Question: I'm sure a similar question has been asked before, and I've looked around for a while for an answer that I can apply to my particular situation, but haven't had any luck. Basically, I have a web application that acts like a time management system for its users, allowing them to see, add, and modify time intervals which they've applied to a bug or problem at work. For the time being, I have a simple select box -- populated via an AJAX call to a servlet -- that the user can select their name from. Once their name (or any other, for that matter) is selected, the page then makes another AJAX call to the servlet to load all of their bugs and information.
I have been asked to save the last user selected in this select box to be saved as a cookie so that each time the page is loaded, it will automatically load in the information and bugs of that previously-selected user. Yes, I know this isn't quite as protected and streamlined as a full-fledged login authentication system, but it's what I've been asked to do for the time being. This is what I've been trying thus far:
## HTML
'''
<!DOCTYPE HTML>
<html>
<head>
<title>Lighthouse</title>
<script type="text/javascript" src="scripts/jquery.min.js"></script>
<script type="text/javascript" src="scripts/jquery.cookie.min.js"></script>
<script type="text/javascript" src="scripts/index.js"></script>
<script type="text/javascript">
$(document).ready(function() {
Script();
});
</script>
</head>
<body>
<p>
<label for="users">Select Your Name:&nbsp;</label>
<select id="userSelect" name="user" onChange="javascript:Update();">
<option value="561">Jon Smith</option>
<option value="482">Bill Murray</option>
<option value="711">Luke Skywalker</option>
<option value="241">Harry Potter</option>
</select>
</p>
</body>
</html>
'''
## JavaScript
'''
function Script() {
InitializeUsers();
}
function InitializeUsers() {
var userId = $.cookie("fogbugzId");
if(userId != null) $("#userSelect").val(userId).change();
}
function Update() {
var userId = $("#userSelect").val();
$.cookie("fogbugzId", userId, { expires: 365 });
$.get("servlet?command=getBugs", {
id: userId
}, function(data) {
LoadEverythingAboutThatUser(data);
}
}
'''
Now, I'm making use of the jQuery Cookie plugin in order to create and look for the cookie I'm setting for the user. Now, I have it set up so that each time the page is loaded, the script first checks for the cookie to see if one is present. If so, it changes the selectbox's value to that of the user ID stored in the cookie. In theory, this is supposed to induce the 'onChange' function of the select box, 'Update()'. It may be a bit redundant, but I then set the cookie again to the current ID selected by the box, just in case they chose a different name. So, each time the box changes, it saves the ID. Each time the page loads, it looks for an ID and loads the page with the information of that user.
Unfortunately, it's not working properly. I check Chrome's cookie list and find that the ID is clearly saved properly:

However, when I refresh the page, the select box either remains at the starting option or doesn't even load the names into the select box all together. Can anyone either see a problem with what I have here or perhaps have a better recommendation?
In addition to updating my code to match the answer I selected, it seemed as though I also needed to place the checking of the cookie and tiggering of the selectbox change within the '.complete(function() {})' of the '$.get' call. I'm not sure if this is right, but I think that since the AJAX request was not immediate, I was having issues with trying to select an option that had not been fully loaded into the selectbox. With this change, I ensure that all of the options are loaded in before I attempt to trigger a change to my desired option.
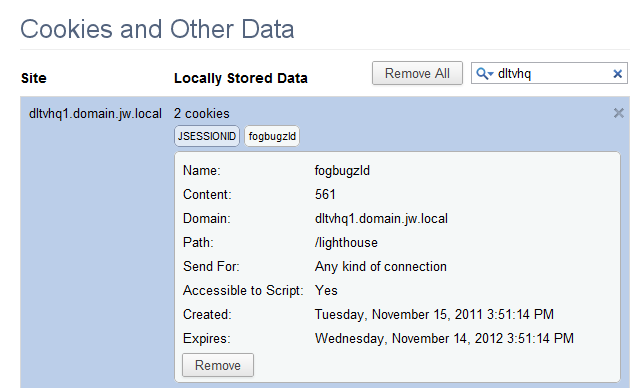
Answer: the issue is with '.change();'. this function is supposed to bind a change event to an element, not fire a change.
what you can do is use .trigger('change'):
'''
if(userId != null) $("#userSelect").val(userId).trigger('change');
'''
The best way to enable the trigger is to delete the onChange attribute of the select, and add the following code $(document).ready block:
'''
$('#userSelect').change(function() {
Update();
});
'''
If you use inline "onChange", the update function shall be defined on page load, it may not work in some scenarios (ajax, fiddle). (basically, you have to define the update function in the html, before the select, to be certain). Moreover, it's better to have all the code in a js "file".
<URL>